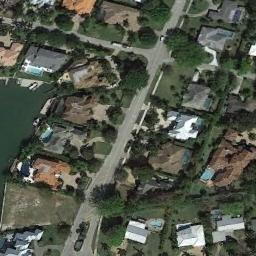
Label: residential